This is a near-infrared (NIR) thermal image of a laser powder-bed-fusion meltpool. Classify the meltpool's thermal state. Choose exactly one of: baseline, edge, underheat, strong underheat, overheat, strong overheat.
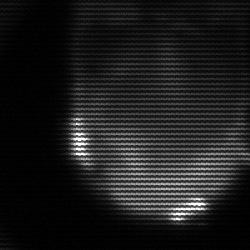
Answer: edge